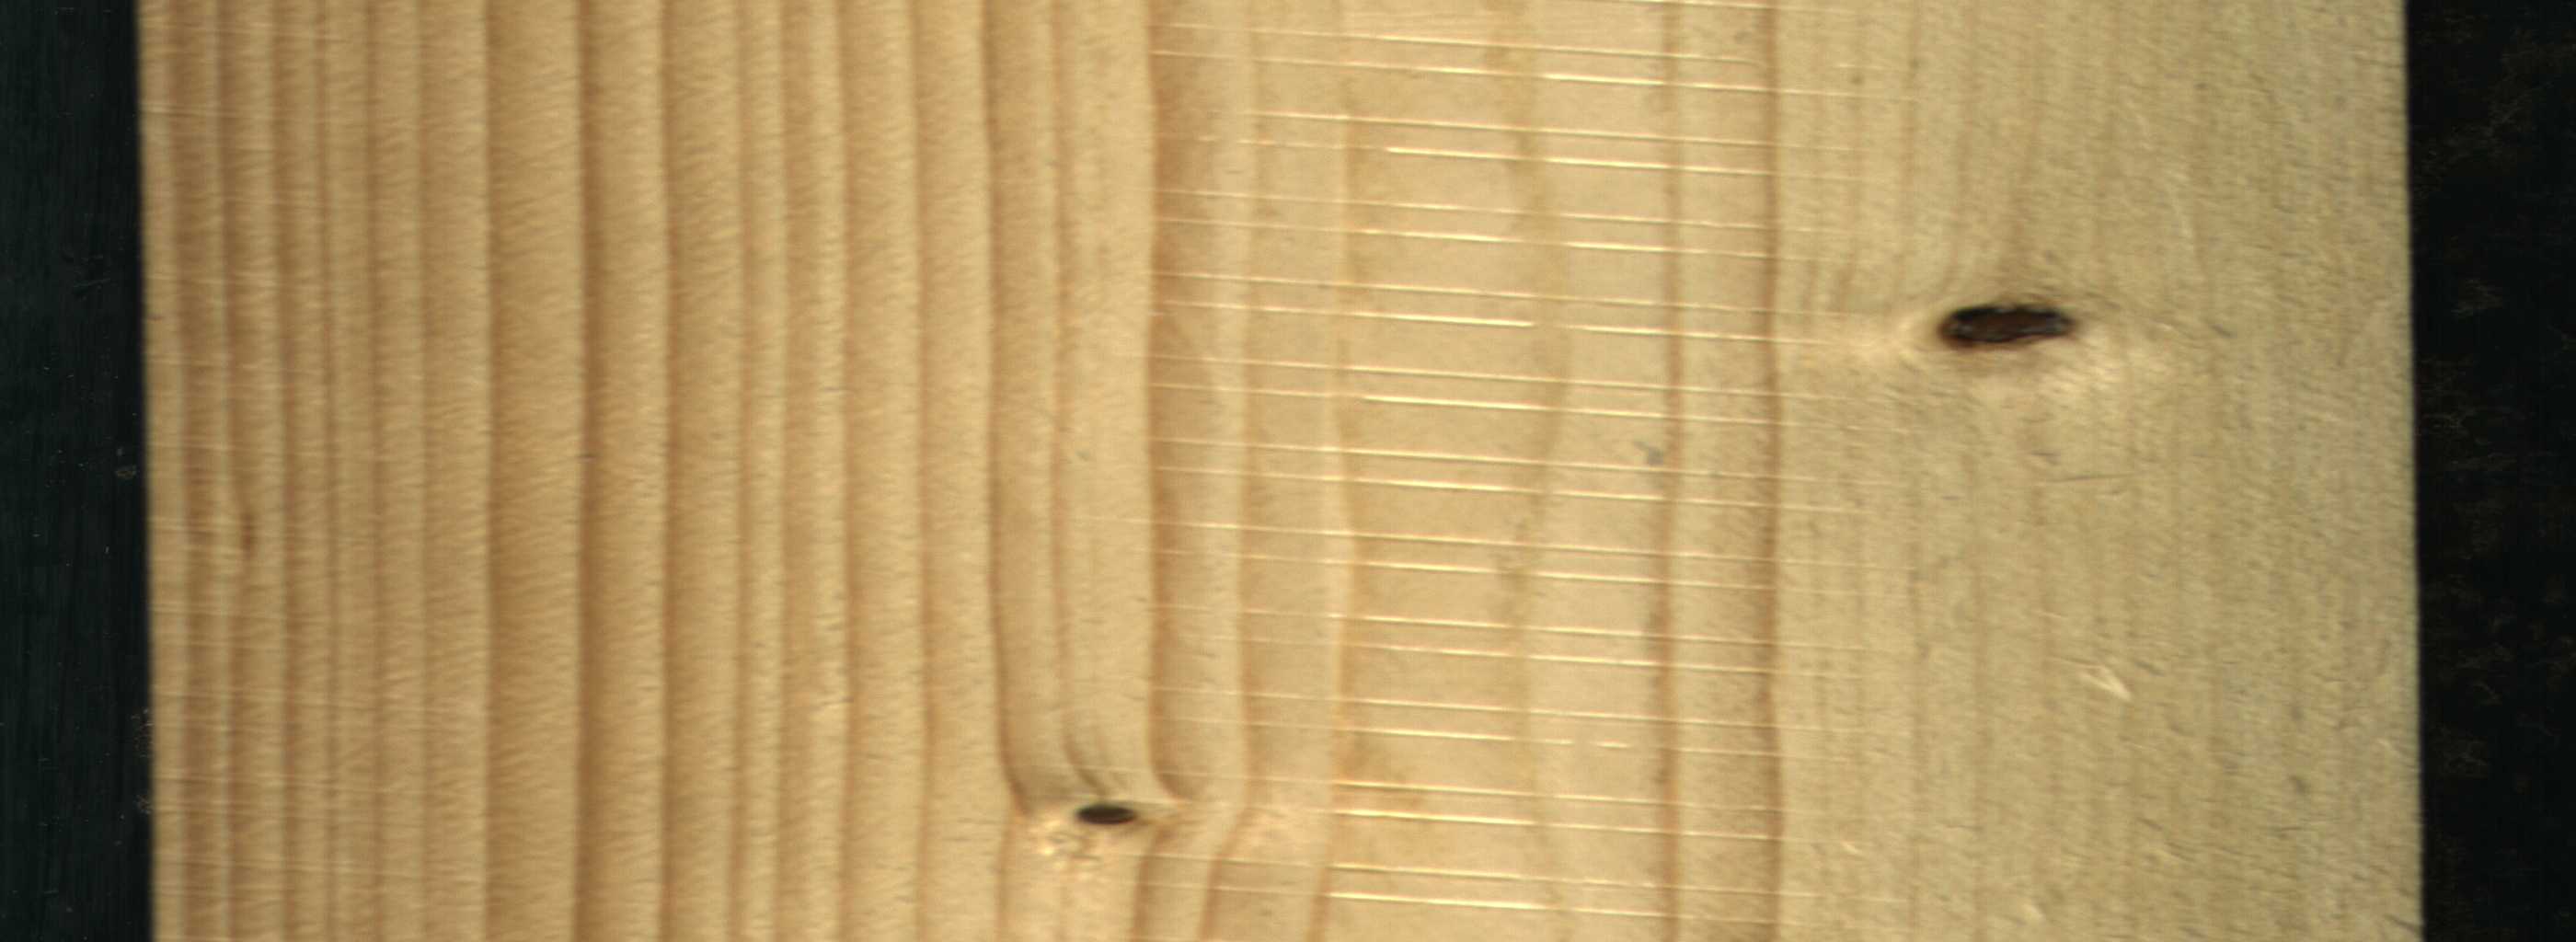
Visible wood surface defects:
Dead_Knot
Dead_Knot